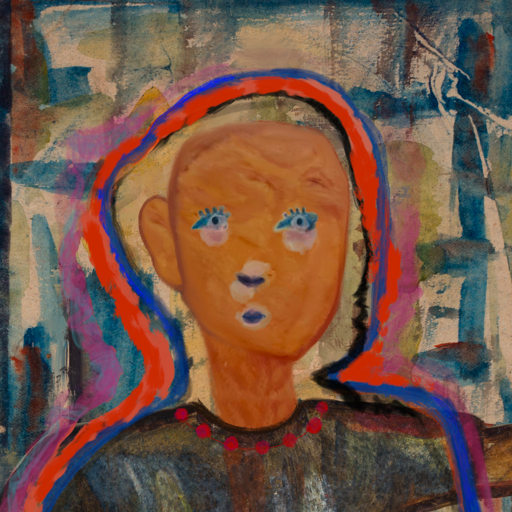
Background: Orphan, Head And Neck Front: Pious_Lady, Face Front: Hill_Girl, Bust: Mosgoul, Hair Front: Experience, Head Accessory: Blank, Second Necklace: Blank, Necklace: Irani_3, Baby: Blank